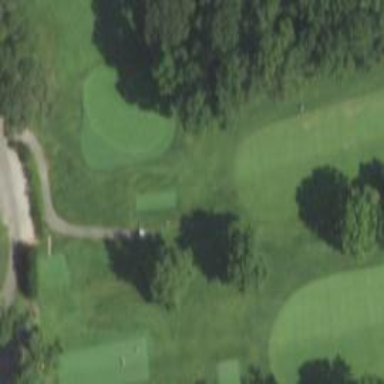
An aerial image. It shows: Golf hole.